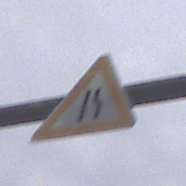
Verkehrszeichen: EinseitigVerengteFahrbahnRechts
Umgebung: Outdoor, Urban
Tageszeit: MorningAfternoon
Wetter: Overcast
Licht: Natural
Jahreszeit: NotSpecified
Kontrast: LowContrast